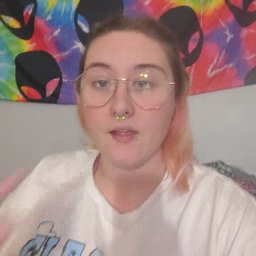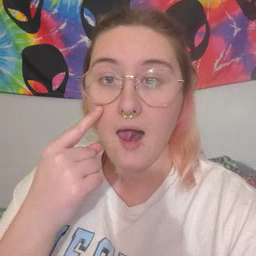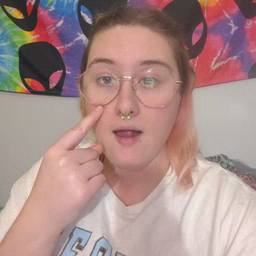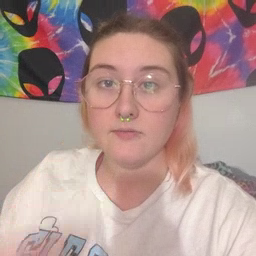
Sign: eye